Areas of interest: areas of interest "Yandun Hill Park"
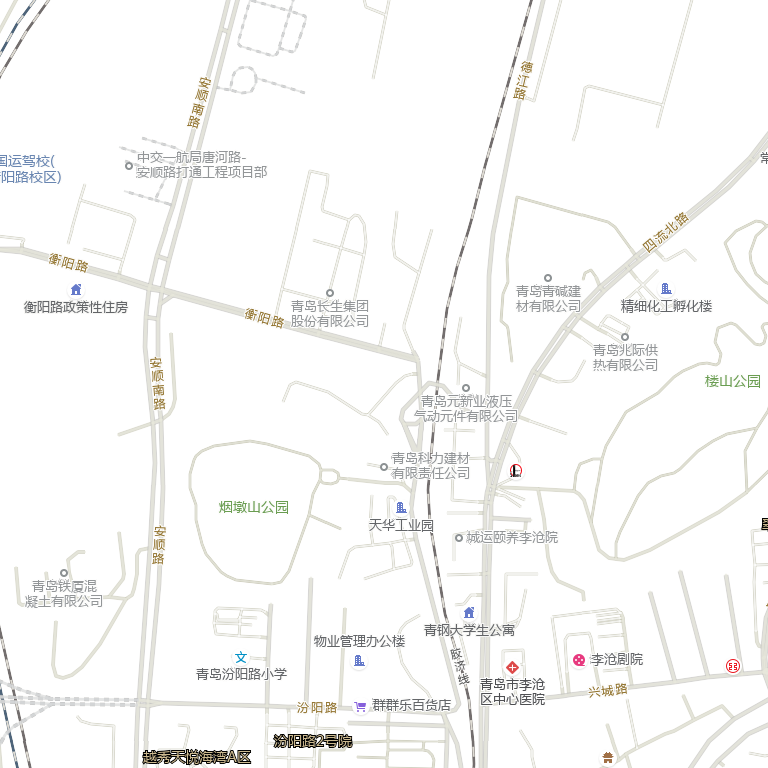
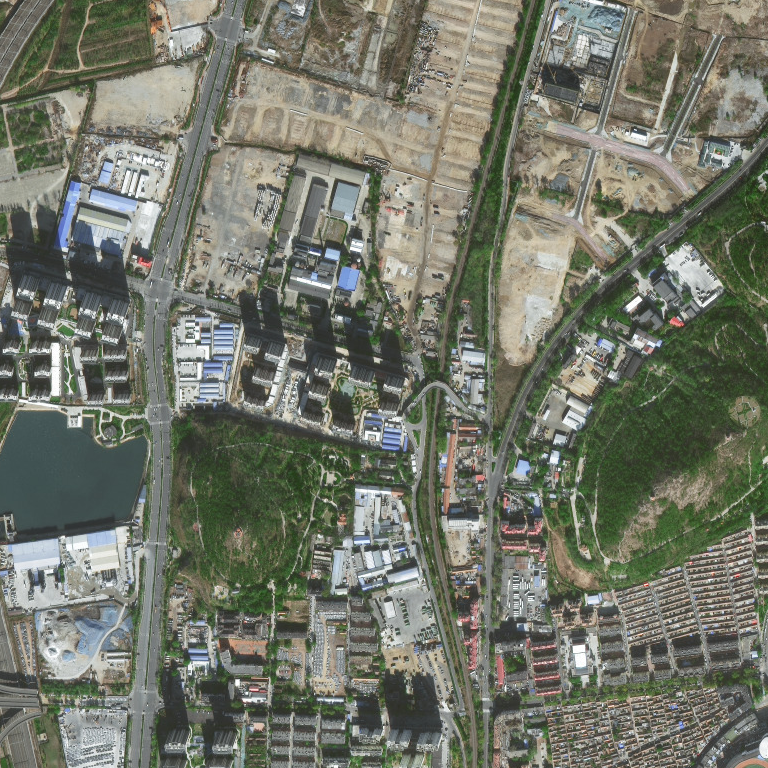